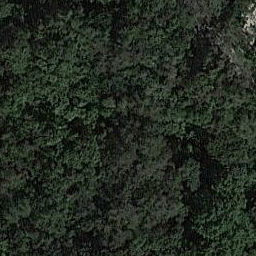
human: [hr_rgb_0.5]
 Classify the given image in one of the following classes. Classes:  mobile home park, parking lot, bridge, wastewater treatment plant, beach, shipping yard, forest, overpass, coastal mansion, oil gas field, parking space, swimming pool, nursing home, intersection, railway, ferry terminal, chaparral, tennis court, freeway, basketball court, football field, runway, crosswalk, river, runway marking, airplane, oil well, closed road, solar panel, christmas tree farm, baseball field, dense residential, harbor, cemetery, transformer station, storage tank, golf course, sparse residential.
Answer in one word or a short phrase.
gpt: forest